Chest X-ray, AP view. Patient: 36 years old, sex F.
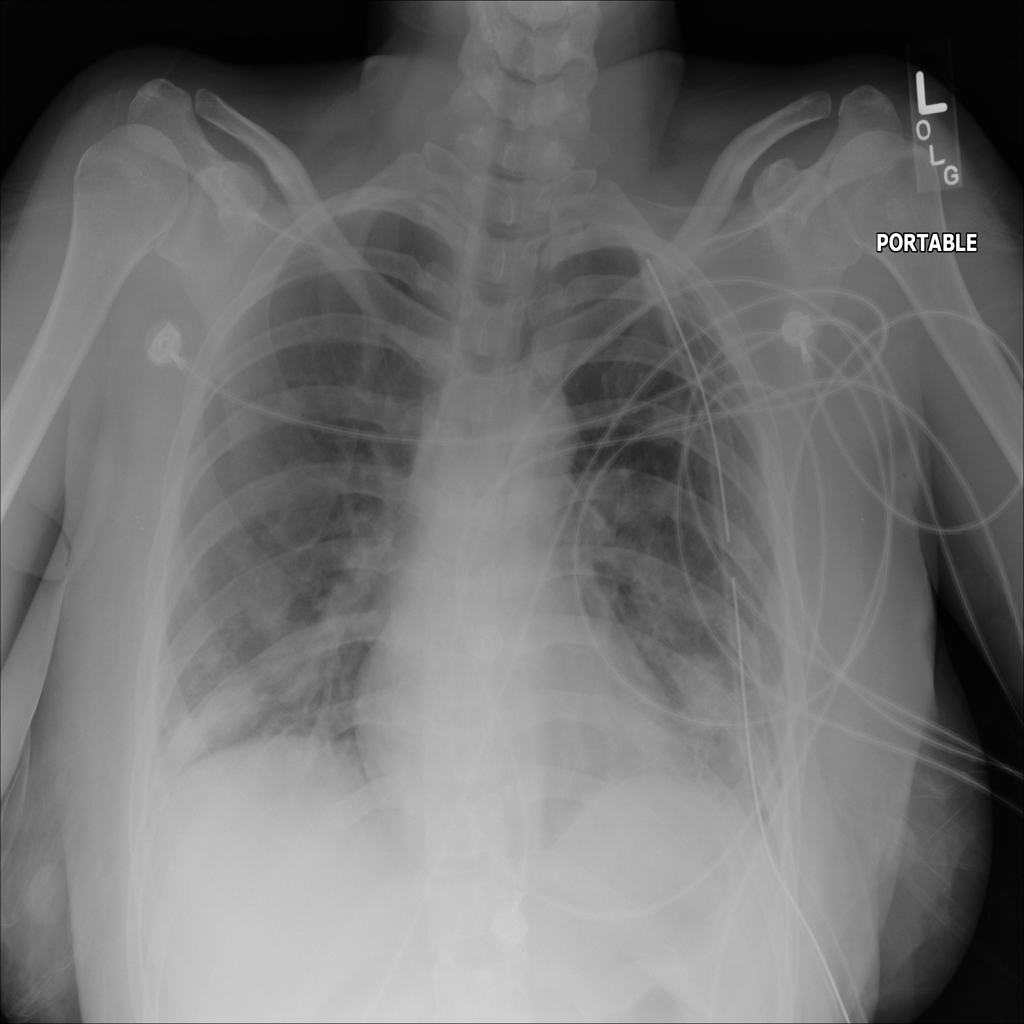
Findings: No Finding